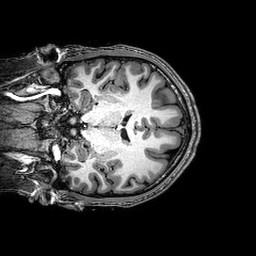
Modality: T1w
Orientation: coronal
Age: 22
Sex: male
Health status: healthy
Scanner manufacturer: philips
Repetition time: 0.008255 s
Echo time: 0.0038 s